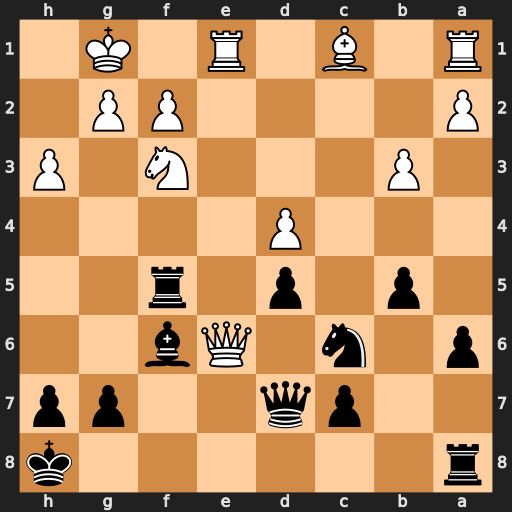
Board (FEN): r6k/2pq2pp/p1n1Qb2/1p1p1r2/3P4/1P3N1P/P4PP1/R1B1R1K1
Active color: b
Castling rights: -
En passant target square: -
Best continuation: Qxe6 Rxe6 Nxd4